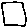
Label: square